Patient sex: F
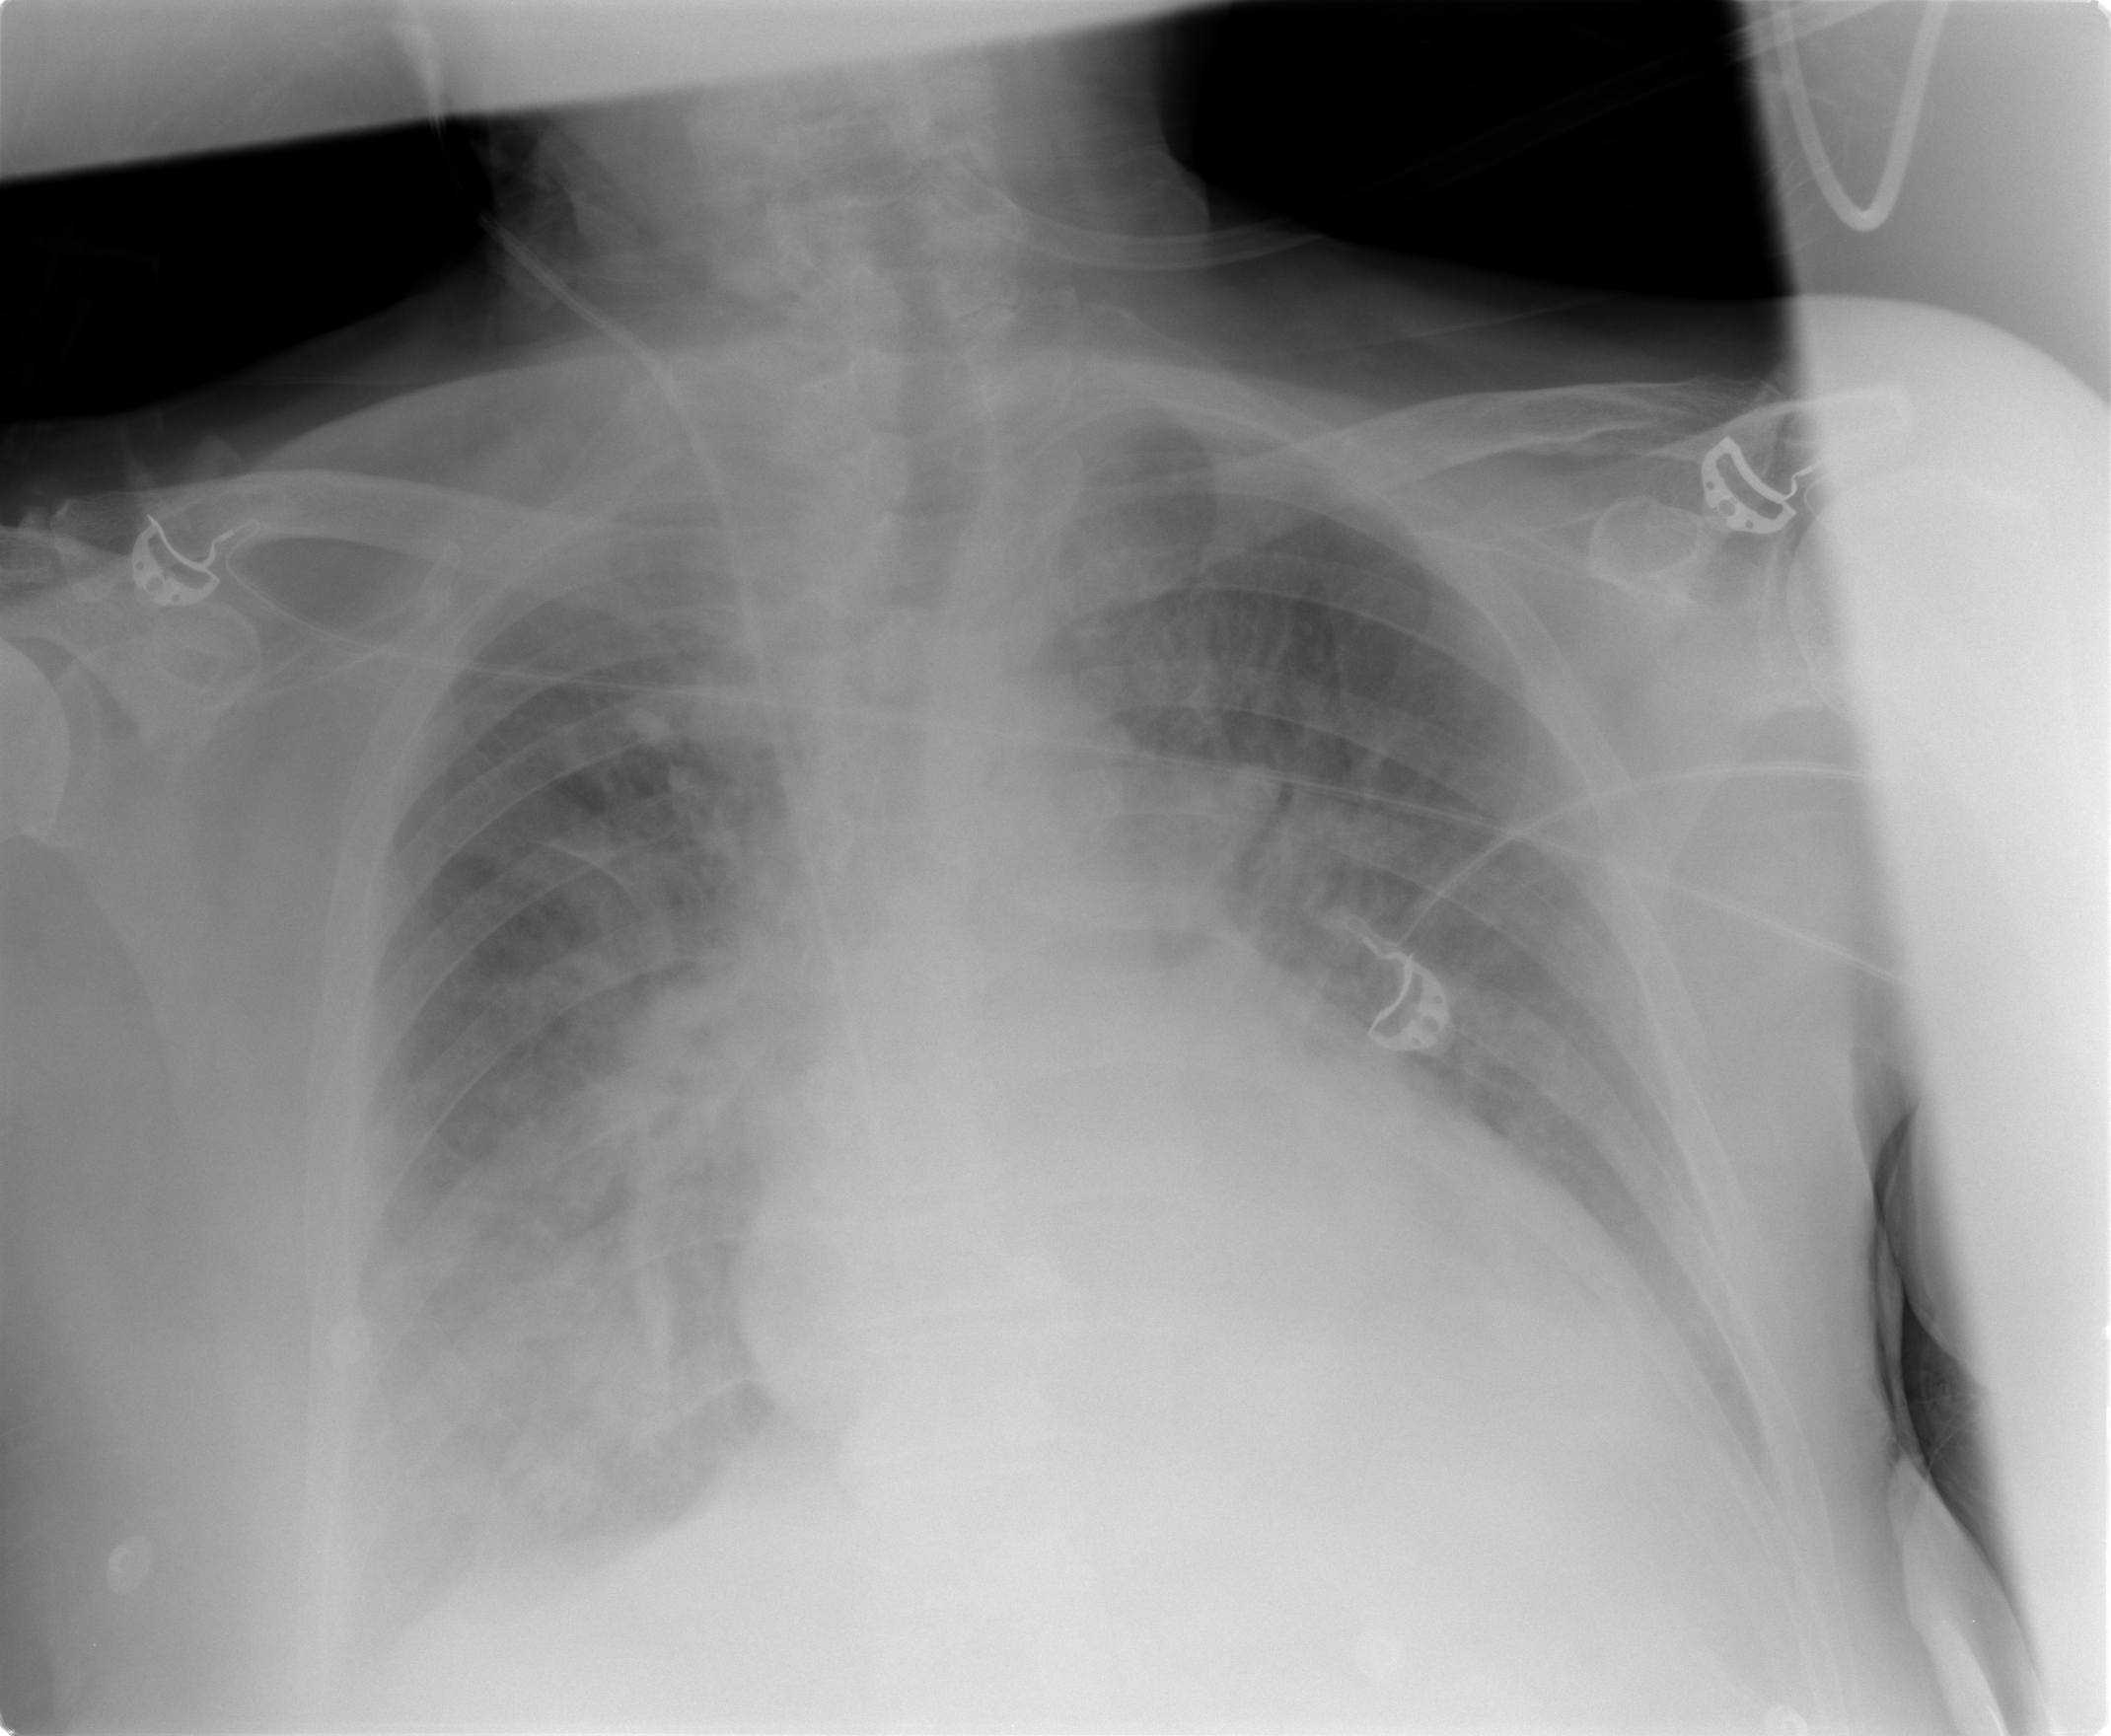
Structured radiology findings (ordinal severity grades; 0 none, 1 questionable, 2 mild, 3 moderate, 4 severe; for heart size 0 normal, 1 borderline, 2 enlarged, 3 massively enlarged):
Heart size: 2
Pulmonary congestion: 3
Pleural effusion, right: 2
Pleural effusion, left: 2
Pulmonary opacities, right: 3
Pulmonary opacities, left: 2
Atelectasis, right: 3
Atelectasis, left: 2